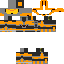
A male human skin with medium skin, wearing brown long hair dressed in a blue hoodie and red pants, featuring a closed mouth.